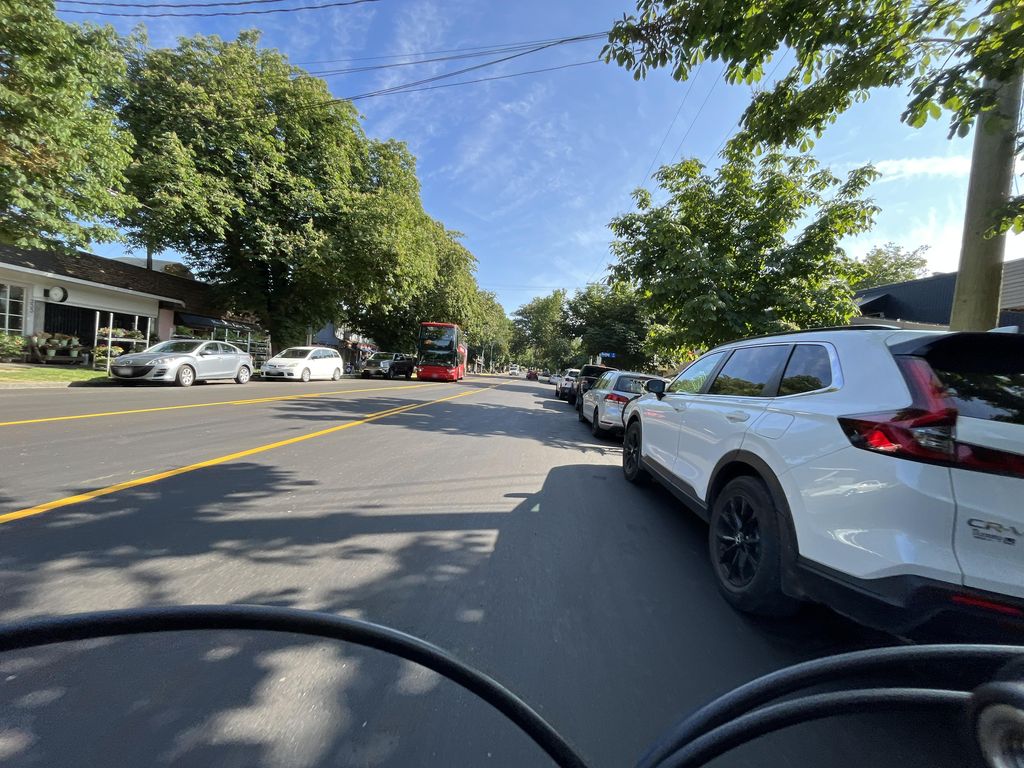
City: victoria